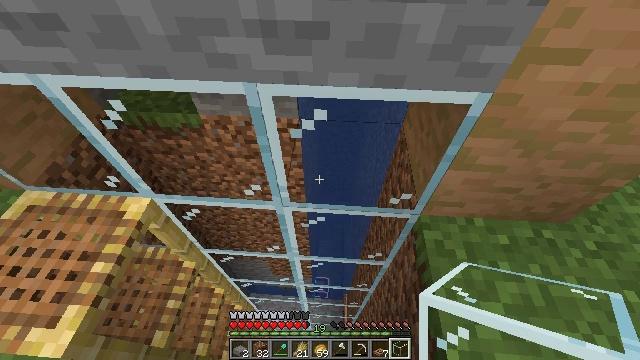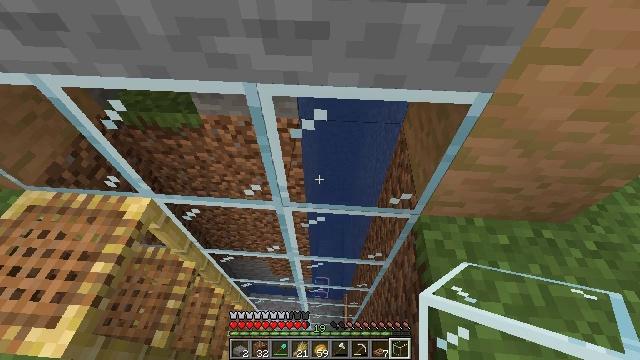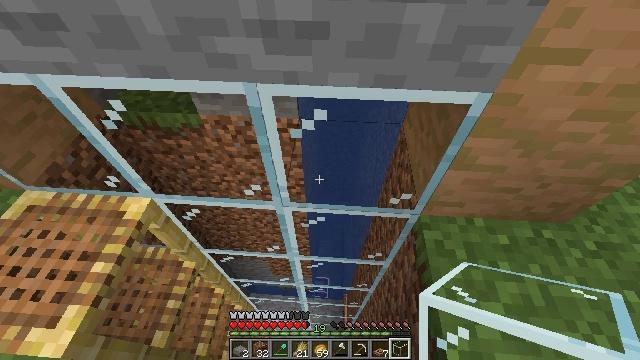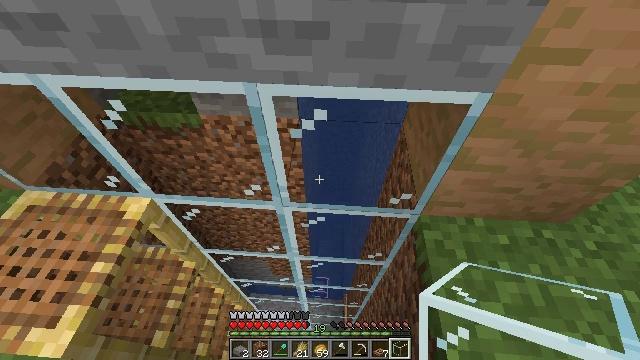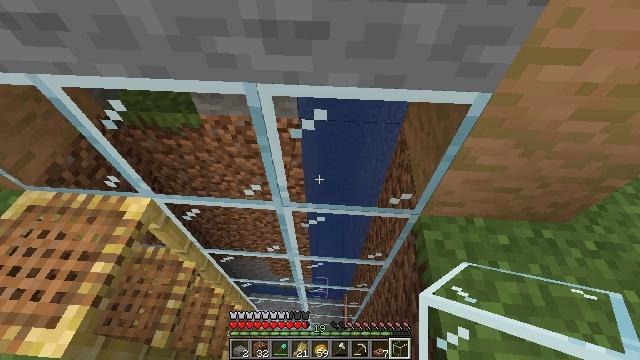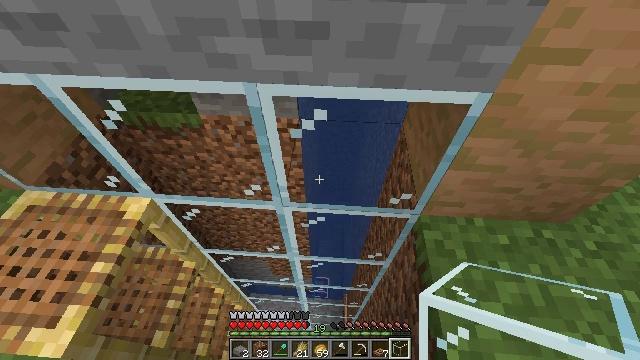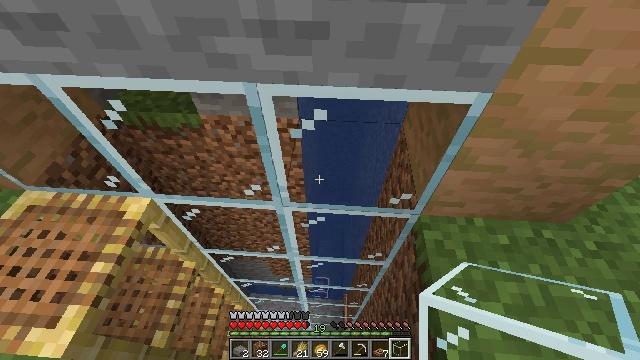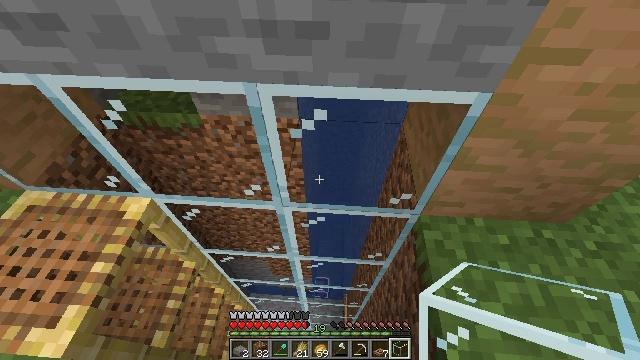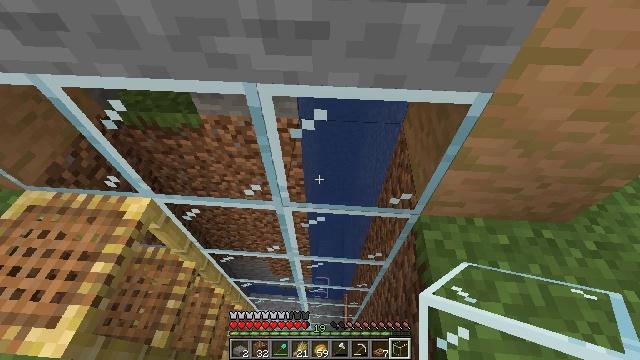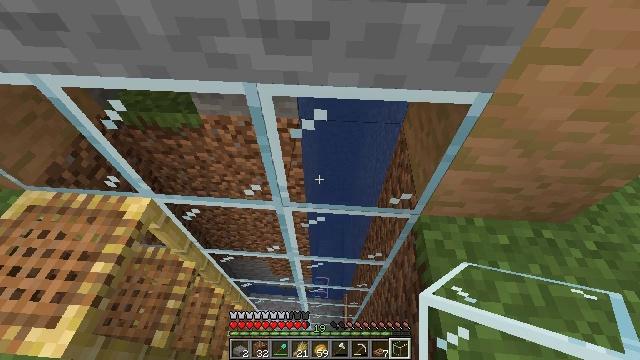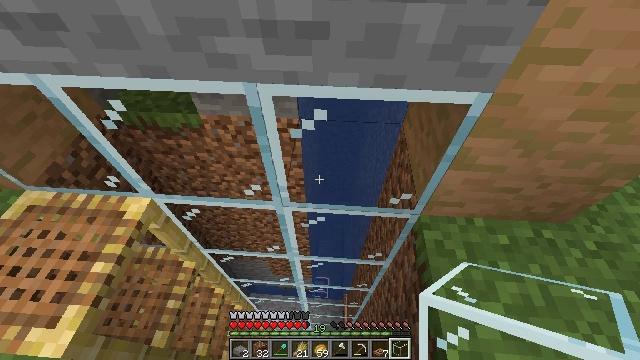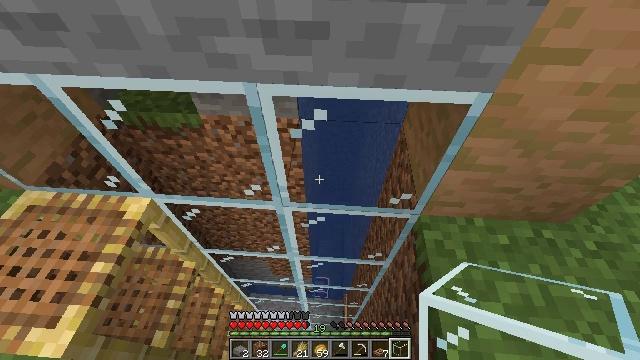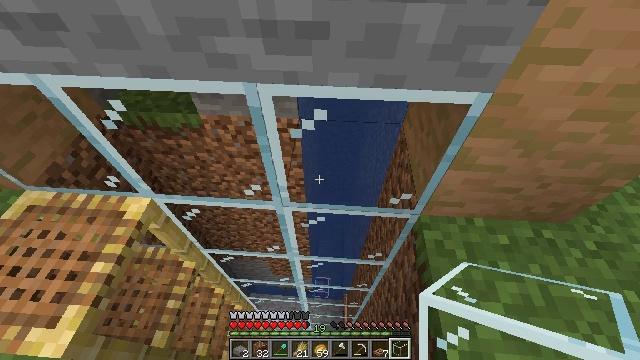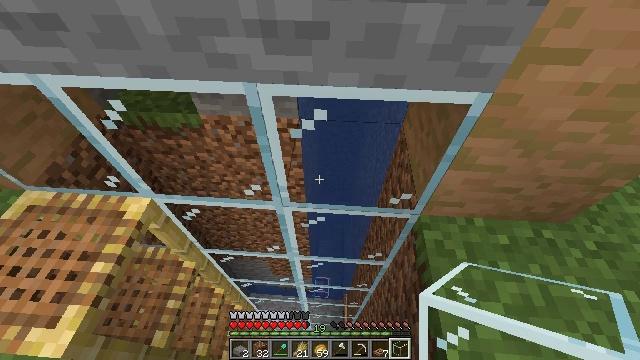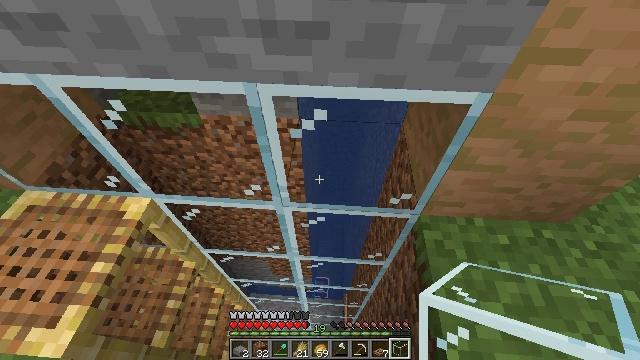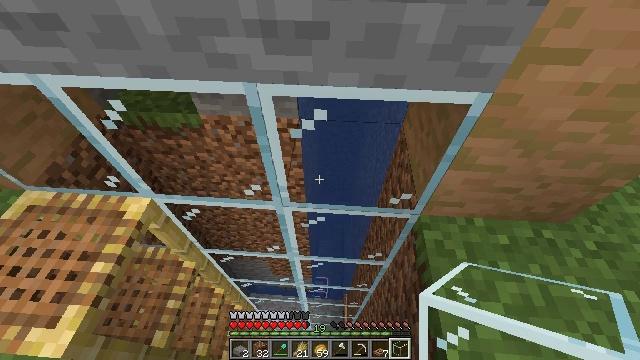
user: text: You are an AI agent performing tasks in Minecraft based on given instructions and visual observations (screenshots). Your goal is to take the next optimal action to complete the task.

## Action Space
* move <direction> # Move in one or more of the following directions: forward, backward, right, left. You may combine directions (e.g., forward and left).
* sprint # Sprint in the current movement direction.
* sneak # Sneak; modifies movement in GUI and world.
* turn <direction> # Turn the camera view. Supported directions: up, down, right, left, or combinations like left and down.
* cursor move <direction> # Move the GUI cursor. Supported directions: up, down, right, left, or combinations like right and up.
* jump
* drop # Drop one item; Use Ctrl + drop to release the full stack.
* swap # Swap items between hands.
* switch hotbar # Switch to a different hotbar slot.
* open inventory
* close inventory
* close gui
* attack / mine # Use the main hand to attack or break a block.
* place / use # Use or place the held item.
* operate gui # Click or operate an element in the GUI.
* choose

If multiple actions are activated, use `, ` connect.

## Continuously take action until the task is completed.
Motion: motion action
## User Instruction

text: Craft a jungle sign.
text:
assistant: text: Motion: no_op
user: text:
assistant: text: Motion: no_op
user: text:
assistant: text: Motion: no_op
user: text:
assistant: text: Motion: no_op
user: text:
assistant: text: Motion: no_op
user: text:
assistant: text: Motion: no_op
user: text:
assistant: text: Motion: no_op
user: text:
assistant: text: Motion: no_op
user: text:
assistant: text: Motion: no_op
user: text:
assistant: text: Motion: no_op
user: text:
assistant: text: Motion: no_op
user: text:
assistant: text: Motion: no_op
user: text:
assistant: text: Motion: no_op
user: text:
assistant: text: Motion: no_op
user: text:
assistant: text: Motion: no_op
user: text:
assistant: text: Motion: no_op
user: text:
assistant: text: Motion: no_op
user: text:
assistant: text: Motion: no_op
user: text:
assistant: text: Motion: no_op
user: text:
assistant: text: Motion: no_op
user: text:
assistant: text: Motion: no_op
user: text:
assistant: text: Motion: no_op
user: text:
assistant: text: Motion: no_op
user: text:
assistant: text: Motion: no_op
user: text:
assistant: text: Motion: no_op
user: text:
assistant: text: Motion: no_op
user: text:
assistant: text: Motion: no_op
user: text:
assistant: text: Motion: no_op
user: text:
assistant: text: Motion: no_op
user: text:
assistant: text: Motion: no_op